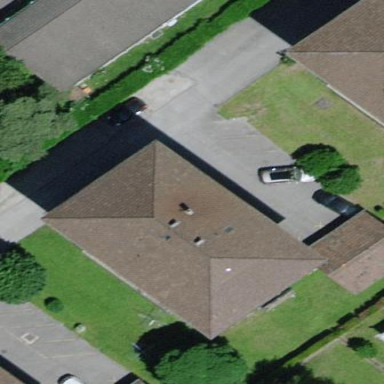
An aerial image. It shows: Pyramidal roof made of roof tiles tops the apartments building.